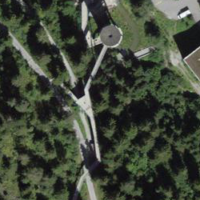
EUNIS habitat code: 43
Species observed at this site:
Buteo buteo
Garrulus glandarius
Petasites albus
Volucella pellucens